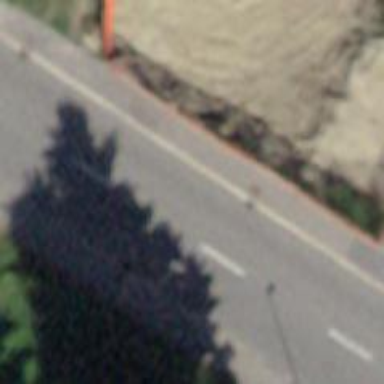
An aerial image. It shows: Primary highway with asphalt surface and designated cycle lane.